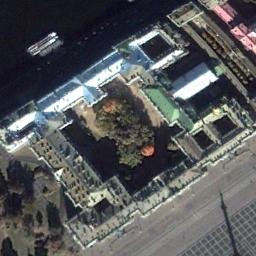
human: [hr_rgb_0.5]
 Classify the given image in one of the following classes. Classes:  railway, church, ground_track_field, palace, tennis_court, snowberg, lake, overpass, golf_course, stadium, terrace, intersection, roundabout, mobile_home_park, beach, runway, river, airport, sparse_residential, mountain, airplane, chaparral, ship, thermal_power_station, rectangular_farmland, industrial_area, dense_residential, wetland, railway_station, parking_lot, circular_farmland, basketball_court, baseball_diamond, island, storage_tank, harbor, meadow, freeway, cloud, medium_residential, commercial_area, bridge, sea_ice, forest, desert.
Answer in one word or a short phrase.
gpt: palace